Field crop: maize
Growth stage: 1
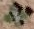
Species: chenopodium